Aerial crown-view tile of a tropical tree (Barro Colorado Island, Panama), acquired 20241112:
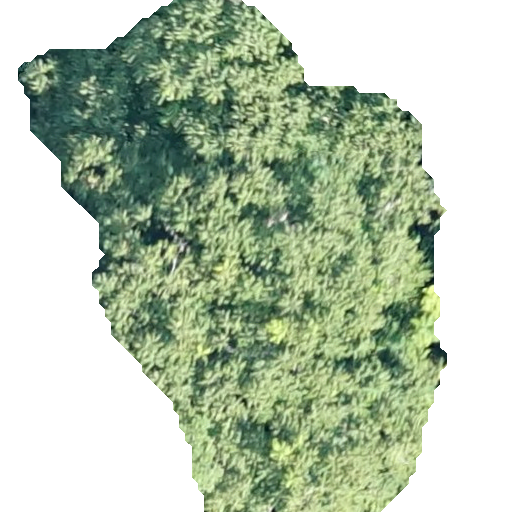
Species: Spondias radlkoferi
GBIF accepted scientific name: Spondias radlkoferi
Crown area: 234.563 m²